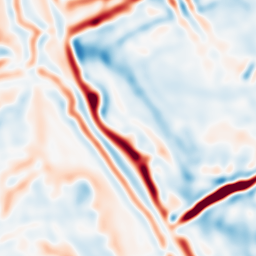
Category: multiscale
Decomposition family: log
Decomposition parameters: sigma: 5
Upsampling method: linear_exact
Upsampling parameters: scale: 2
Upsampling scale: 2